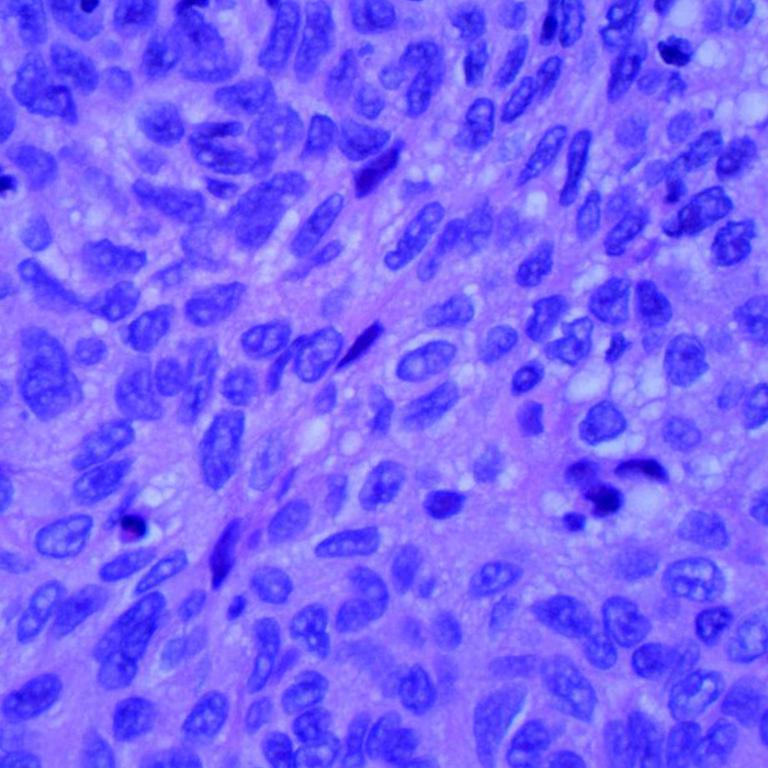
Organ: lung
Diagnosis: squamous carcinomas